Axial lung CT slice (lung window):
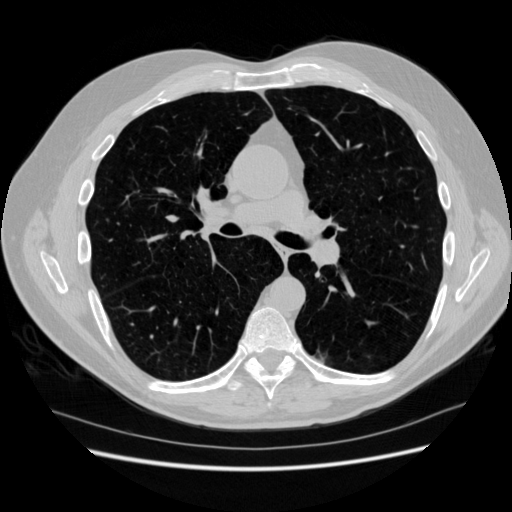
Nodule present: no